Field crop: tomato
Growth stage: 2
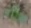
Species: solanum